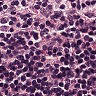
Metastatic tissue present: no